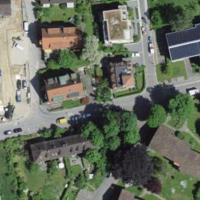
EUNIS habitat code: 55
Species observed at this site:
Carpinus betulus